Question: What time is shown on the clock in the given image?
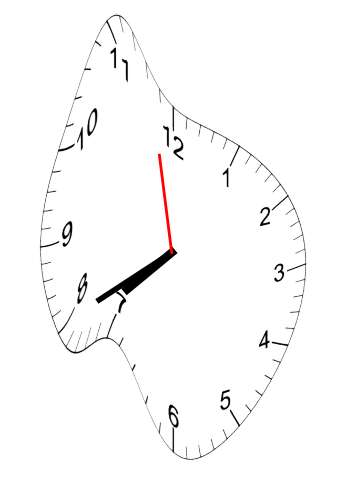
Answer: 07:39:58